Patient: sex M, age 42
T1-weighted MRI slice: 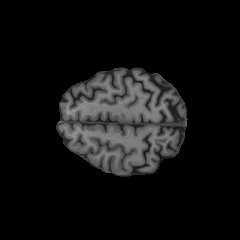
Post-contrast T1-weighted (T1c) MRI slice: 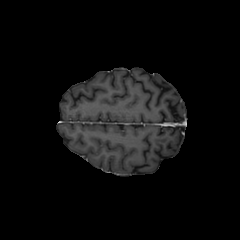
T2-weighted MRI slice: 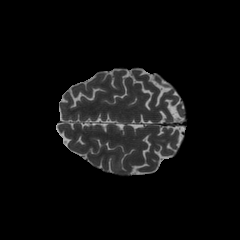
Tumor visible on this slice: no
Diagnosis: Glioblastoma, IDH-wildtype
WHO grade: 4